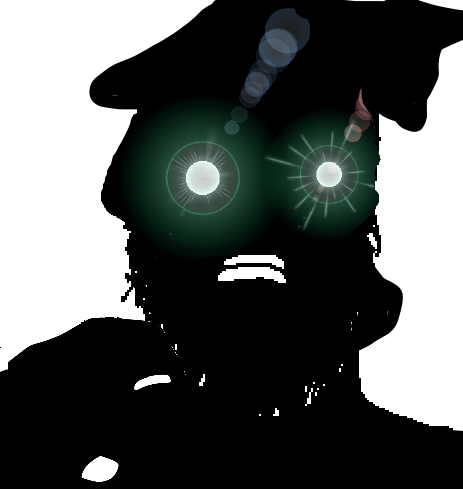
Label: 5_Oomer